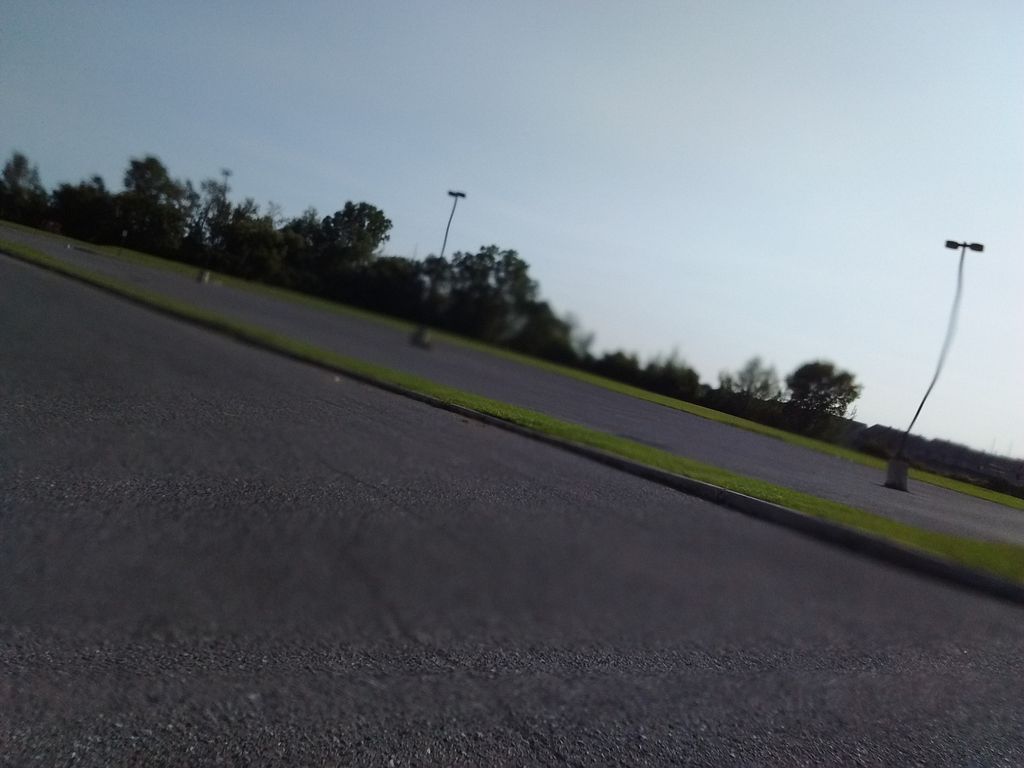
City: ottawa-gatineau